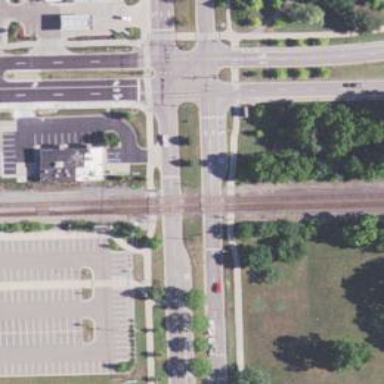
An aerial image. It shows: Railway crossing.